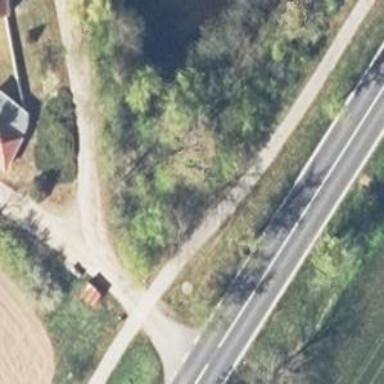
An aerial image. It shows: Asphalt path.